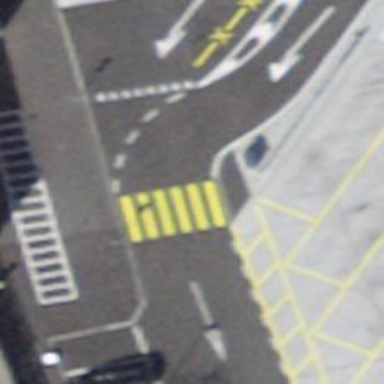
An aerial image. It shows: Marked crossing on the road.